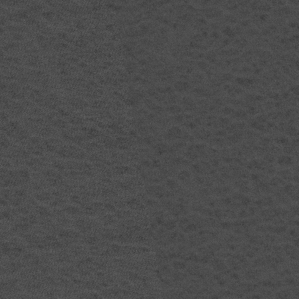
Label: frost